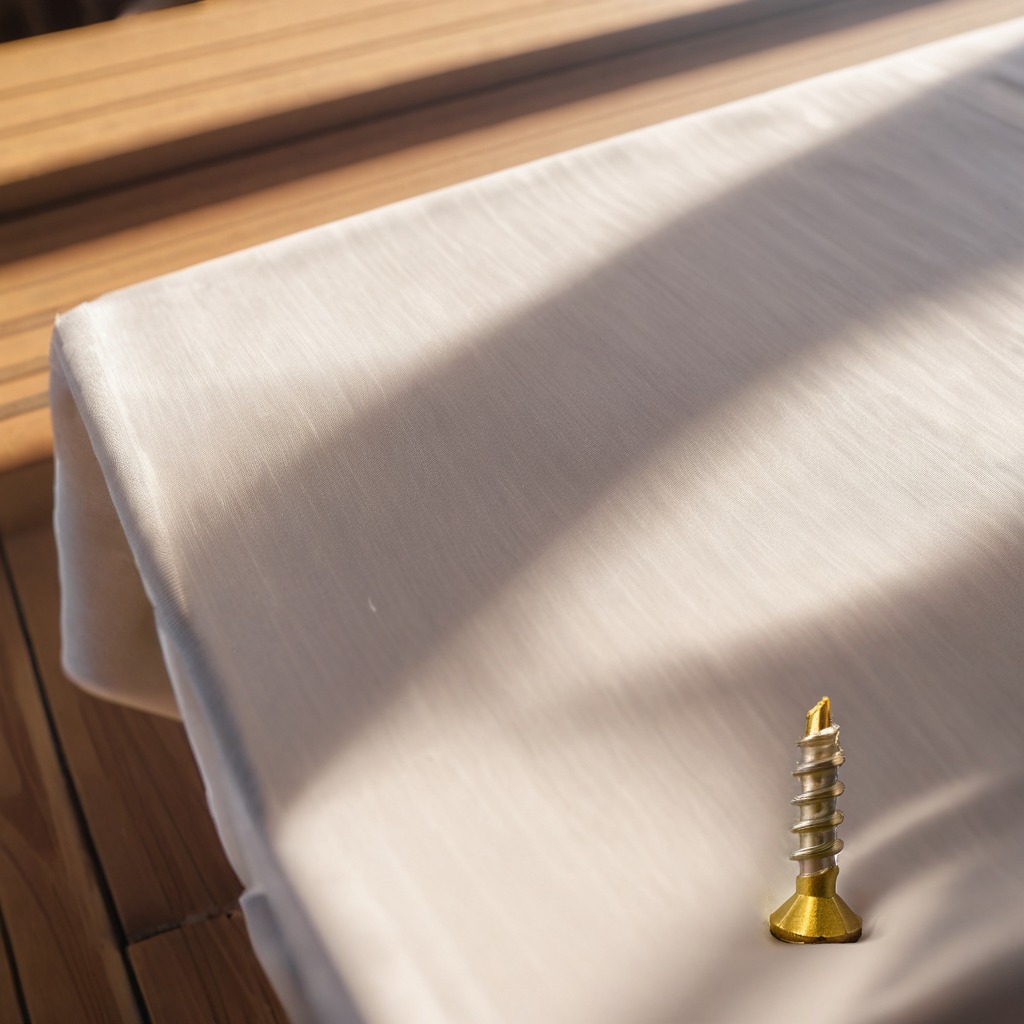
A metal screw lies on a clean wooden table covered with a plain fabric table cloth in an outdoor workshop during daytime bright natural light soft shadows worn but beneath the cloth.